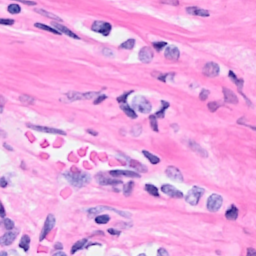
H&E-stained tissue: Breast